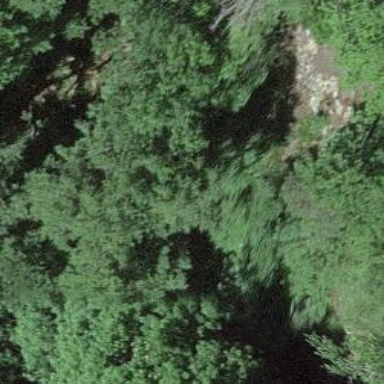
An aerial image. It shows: Cliff in nature.